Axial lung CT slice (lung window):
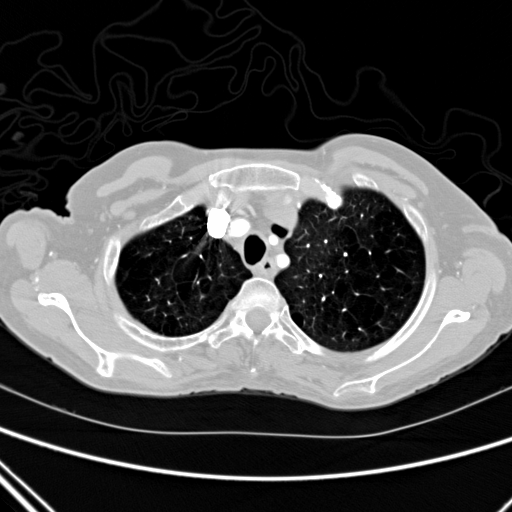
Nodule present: no